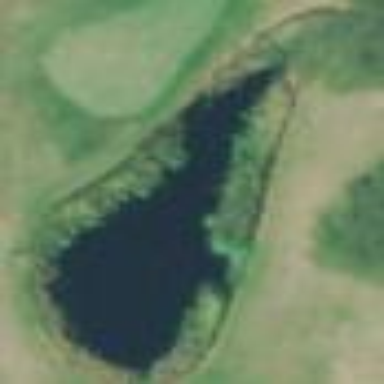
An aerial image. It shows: Scenic view of water hazard on golf course. The natural water feature adds beauty to the landscape.